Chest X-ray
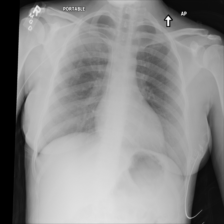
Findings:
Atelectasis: negative
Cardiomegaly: negative
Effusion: negative
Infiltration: negative
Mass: negative
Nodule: negative
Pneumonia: negative
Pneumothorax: negative
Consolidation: negative
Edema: negative
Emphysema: negative
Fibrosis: negative
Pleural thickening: negative
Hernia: negative